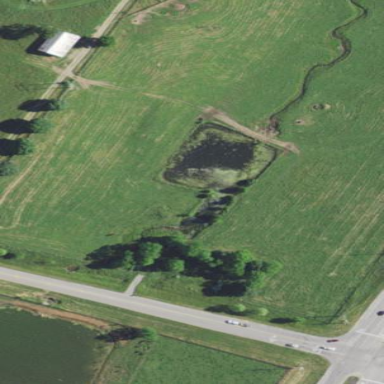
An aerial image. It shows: Pond surrounded by natural water.